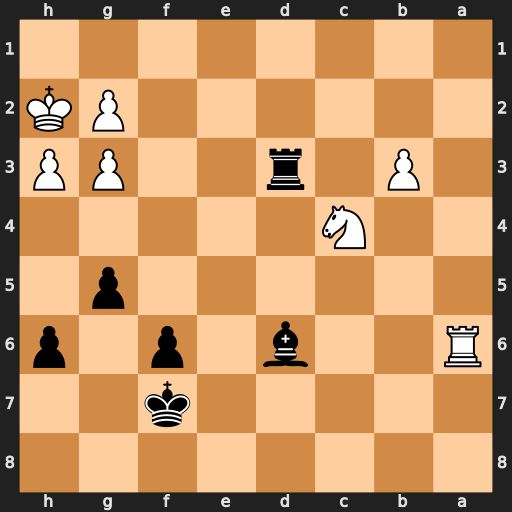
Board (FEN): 8/5k2/R2b1p1p/6p1/2N5/1P1r2PP/6PK/8
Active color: b
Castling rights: -
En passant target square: -
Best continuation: Bxg3+ Kg1 Rd1#